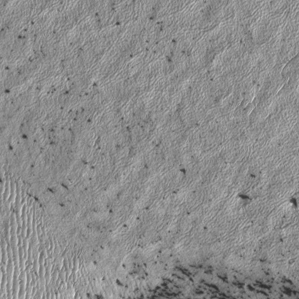
Label: frost